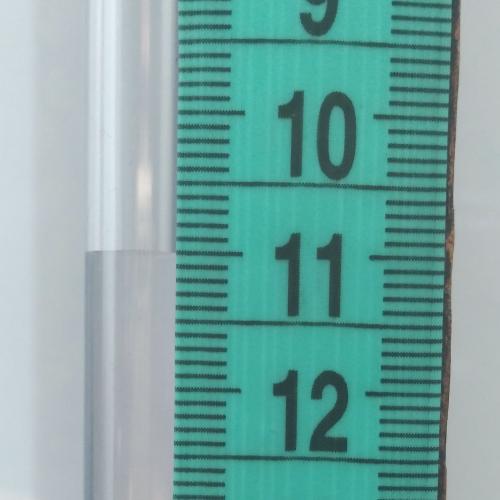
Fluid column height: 11.0 cm